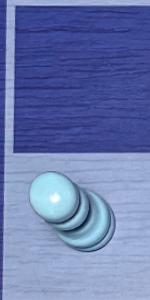
Label: Pawn_White